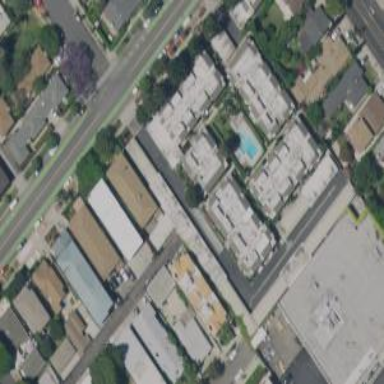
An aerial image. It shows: Asphalt alley serving residential properties.